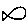
Label: fish